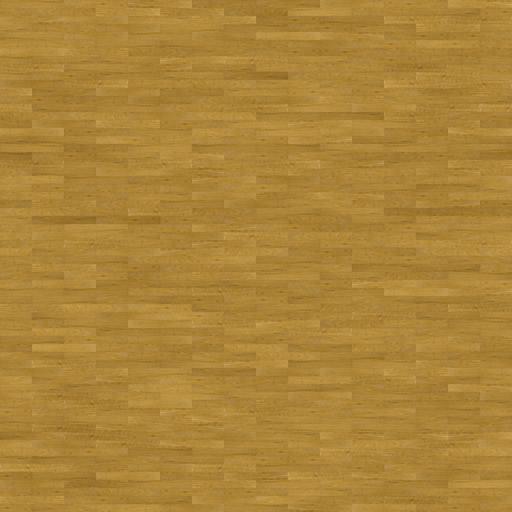
Tags: floor flooring parquet wood wooden